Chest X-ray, PA view. Patient: 70 years old, sex M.
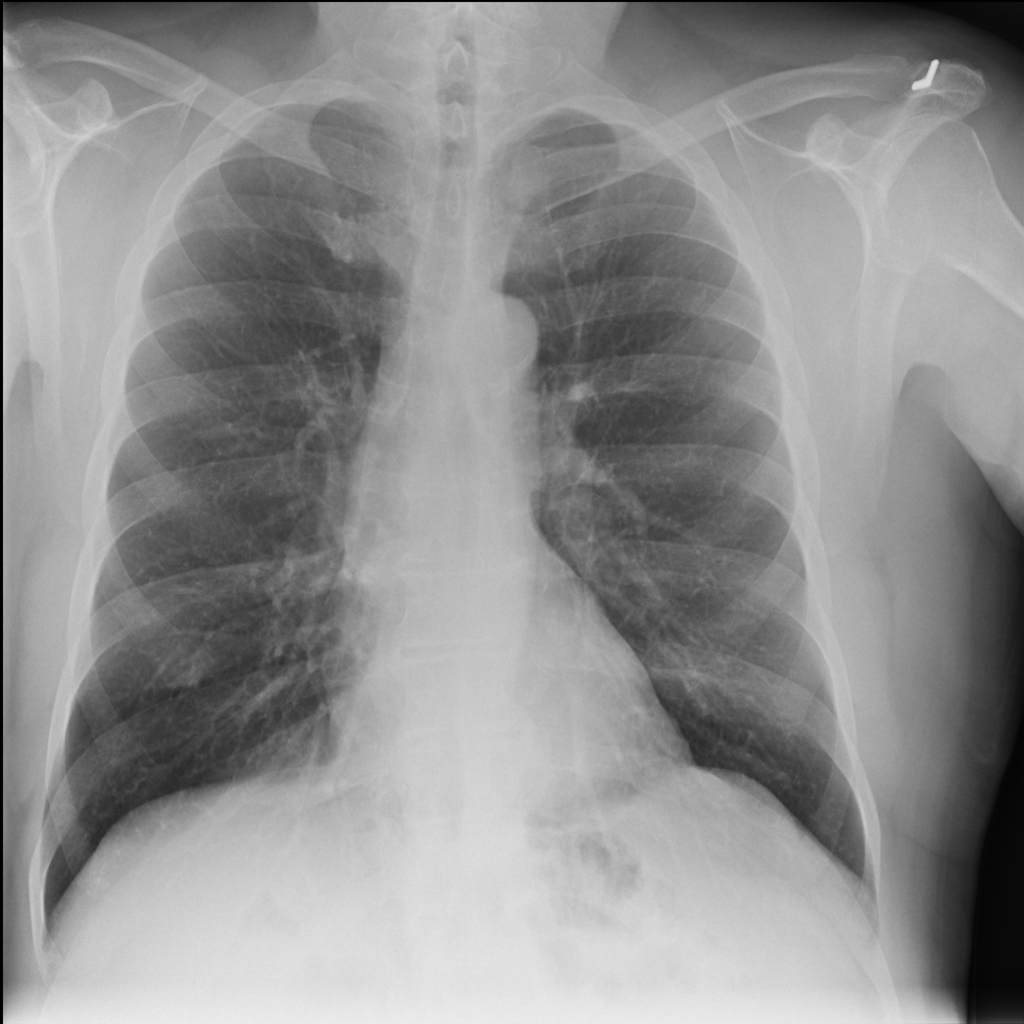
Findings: No Finding